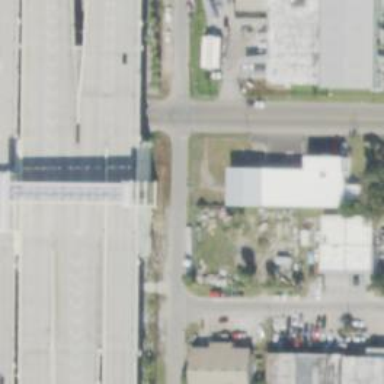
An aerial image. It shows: Toll gantry on the road.